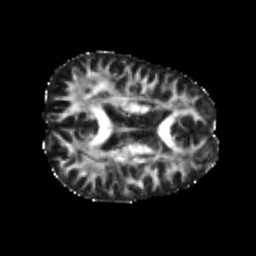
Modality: FA
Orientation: axial
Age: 21
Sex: male
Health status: healthy
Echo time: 0.074 s